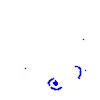
Particle: proton